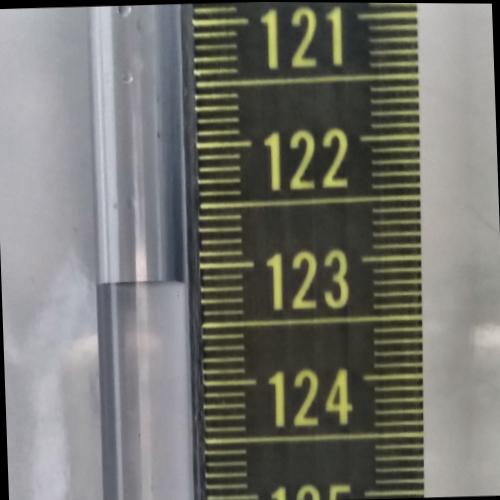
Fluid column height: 123.1 cm